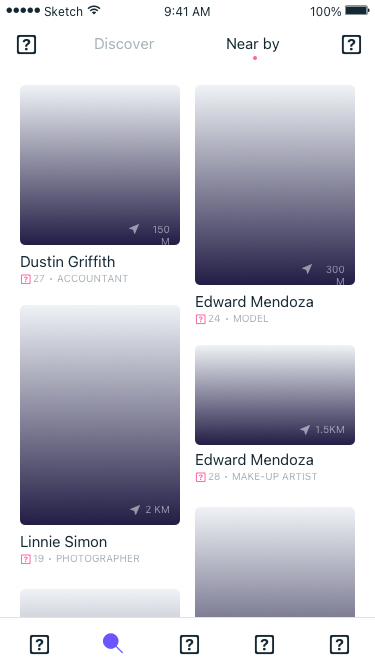
Text in this UI design:
150M
Dustin Griffith
27

ACCOUNTANT
2 KM
Linnie Simon
19

PHOTOGRAPHER
Edward Mendoza
24

MODEL
300M
Edward Mendoza
28

MAKE-UP ARTIST
1.5KM






Discover
Near by